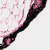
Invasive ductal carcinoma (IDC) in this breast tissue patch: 0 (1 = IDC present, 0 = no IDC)